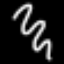
Label: squiggle